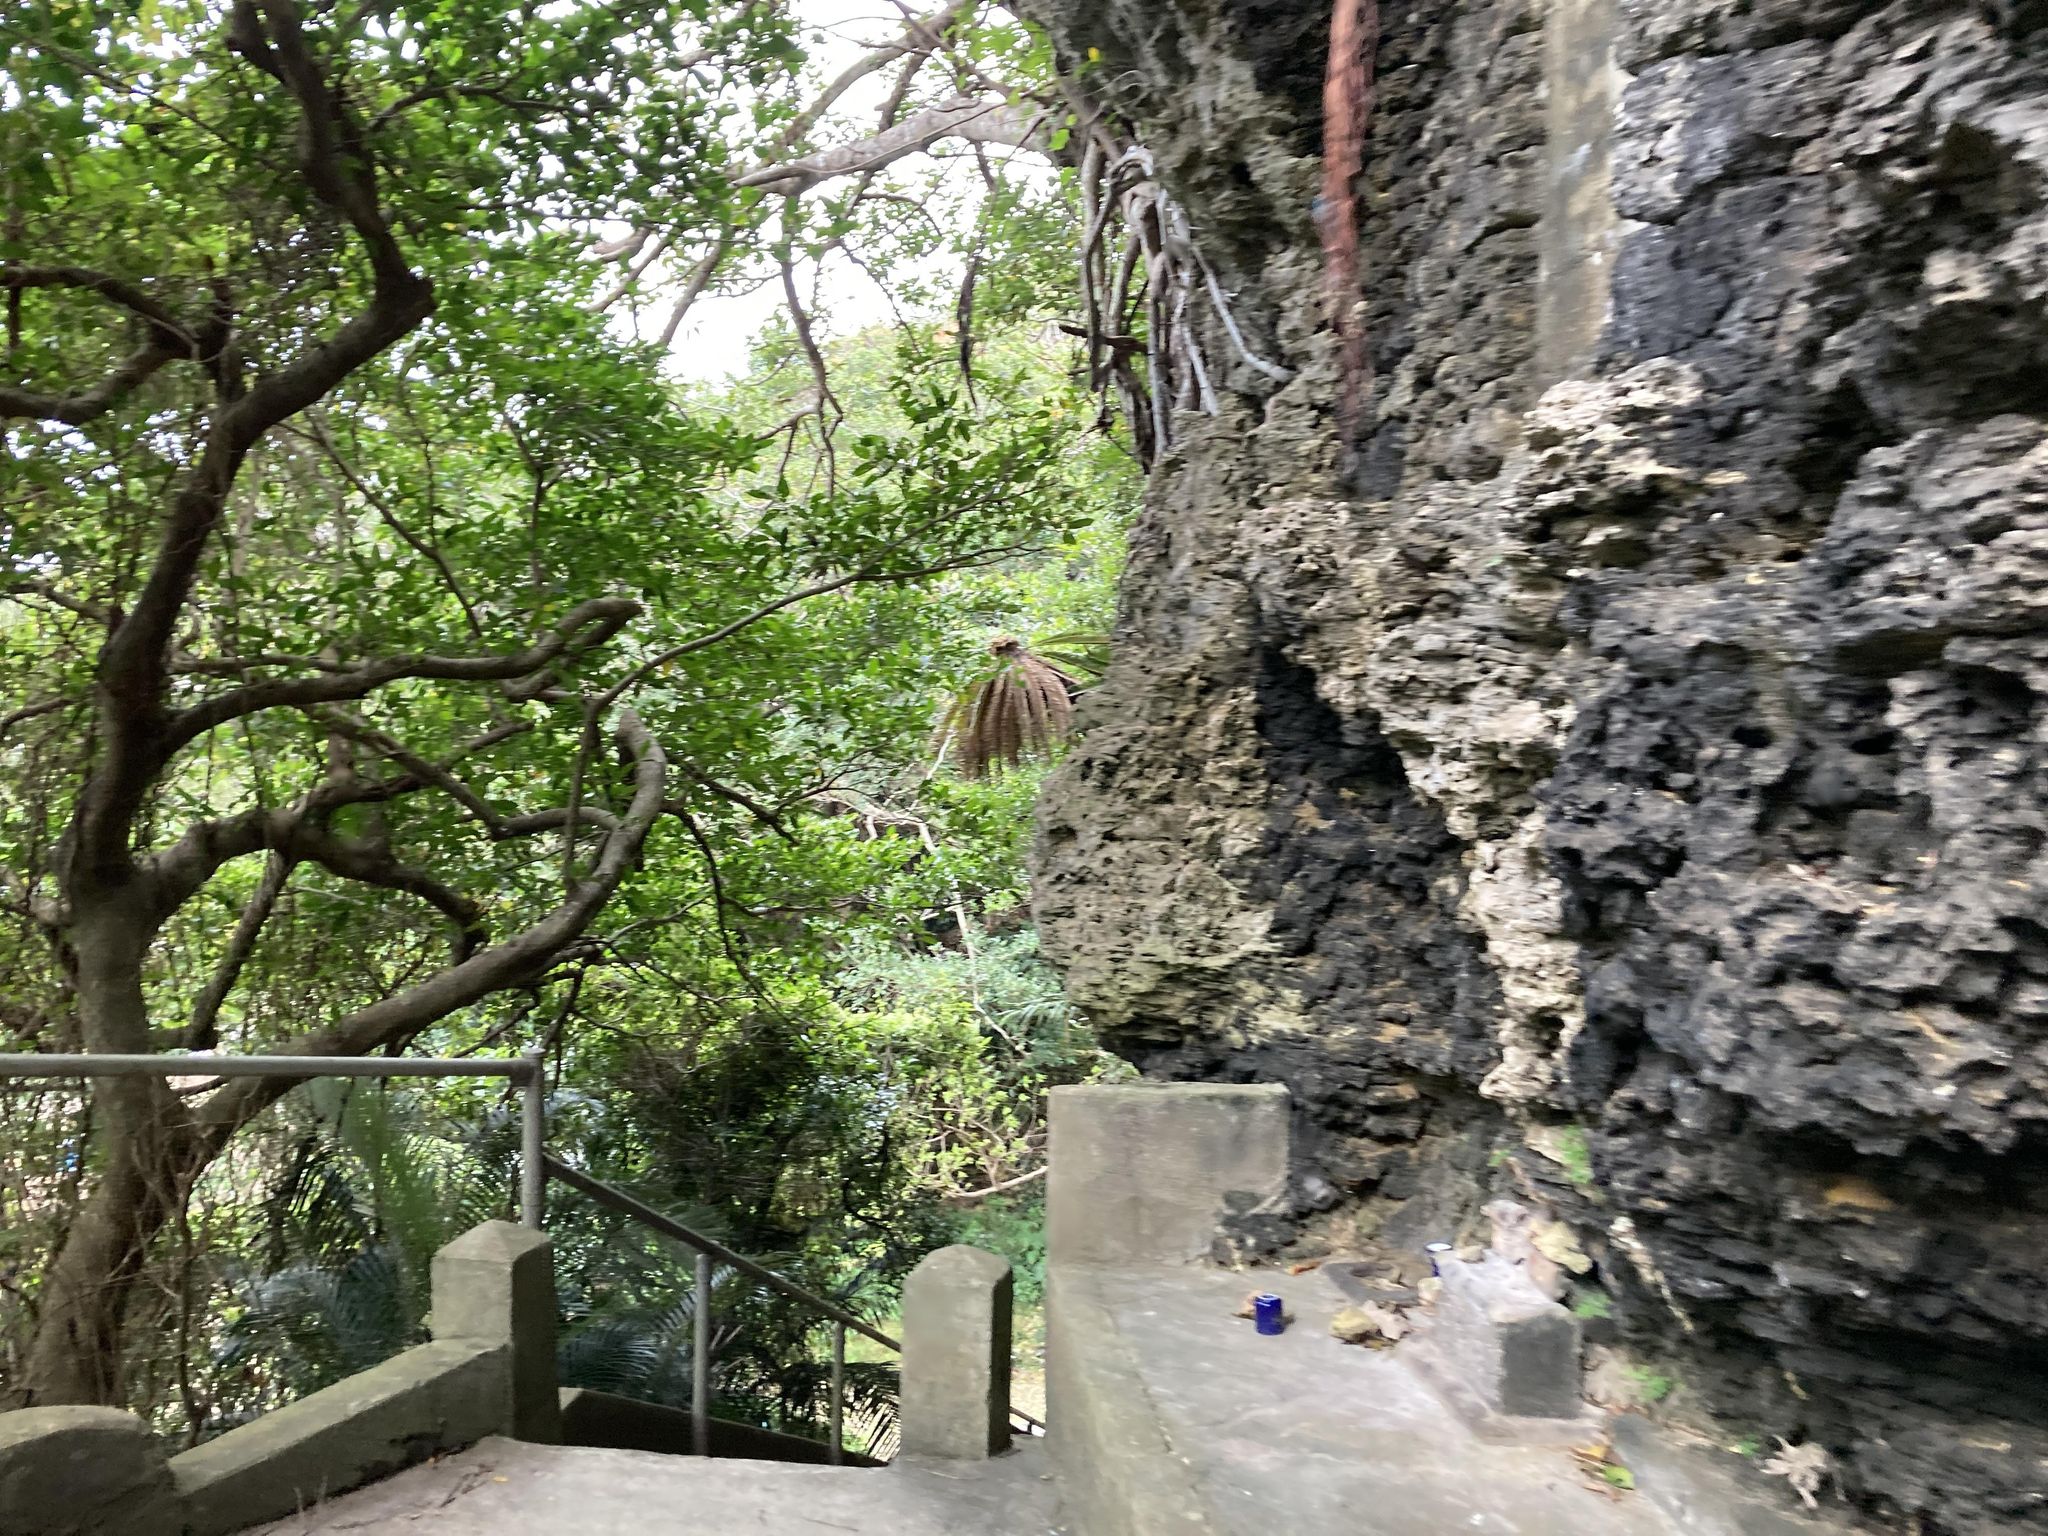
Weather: cloudy
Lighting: day
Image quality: slightly poor
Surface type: walking surface
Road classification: steps, pedestrian
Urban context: urban centre
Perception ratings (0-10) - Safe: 8.06, Lively: 5.29, Beautiful: 6.34, Boring: 5.55, Depressing: 7.14, Wealthy: 2.18